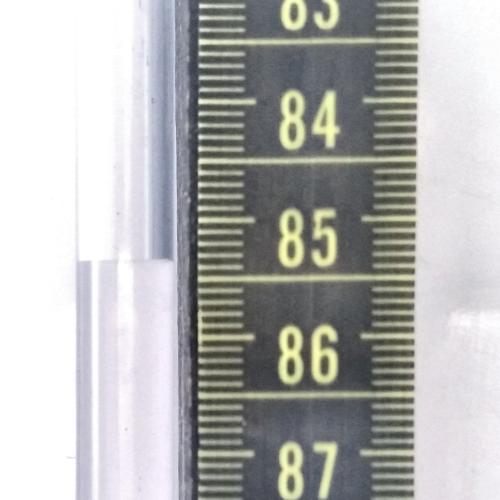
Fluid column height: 85.3 cm